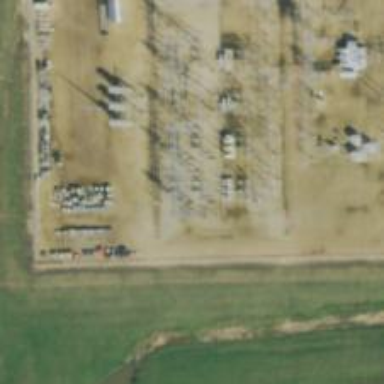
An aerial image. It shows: Switch for power supply.